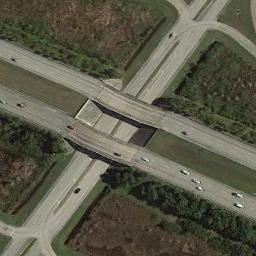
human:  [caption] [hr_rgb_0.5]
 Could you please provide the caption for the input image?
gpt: The cross-line overpass is over the road on the wasteland .

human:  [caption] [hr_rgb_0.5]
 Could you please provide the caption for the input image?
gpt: A lot of cars are on the overpass .

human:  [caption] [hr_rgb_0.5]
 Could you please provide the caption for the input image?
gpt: Here are two parallel overpasses .

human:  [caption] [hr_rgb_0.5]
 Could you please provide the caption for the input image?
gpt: The overpass is on the grass next to some trees .

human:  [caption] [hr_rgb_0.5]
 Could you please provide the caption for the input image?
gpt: There are brown lawns and some green trees beside the overpass .